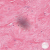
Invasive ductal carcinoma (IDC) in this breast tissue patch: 0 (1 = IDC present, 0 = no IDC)